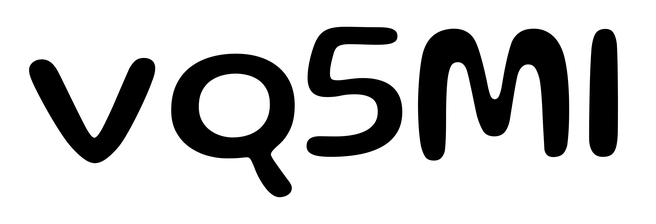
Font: Gluten_Regular